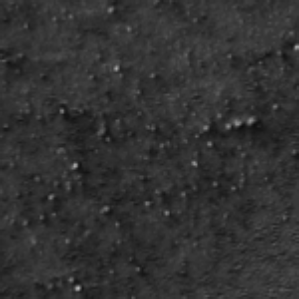
Label: frost